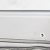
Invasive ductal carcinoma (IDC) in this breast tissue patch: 0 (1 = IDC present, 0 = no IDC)